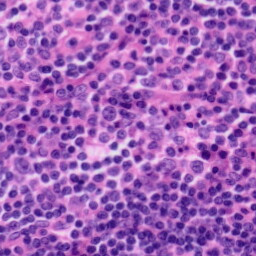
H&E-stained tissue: Tonsil